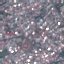
Land use / land cover class: Residential